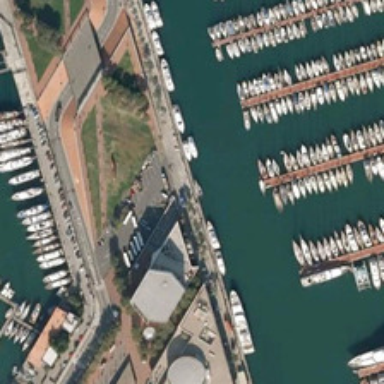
Many boats are in a port orderly near several green trees .